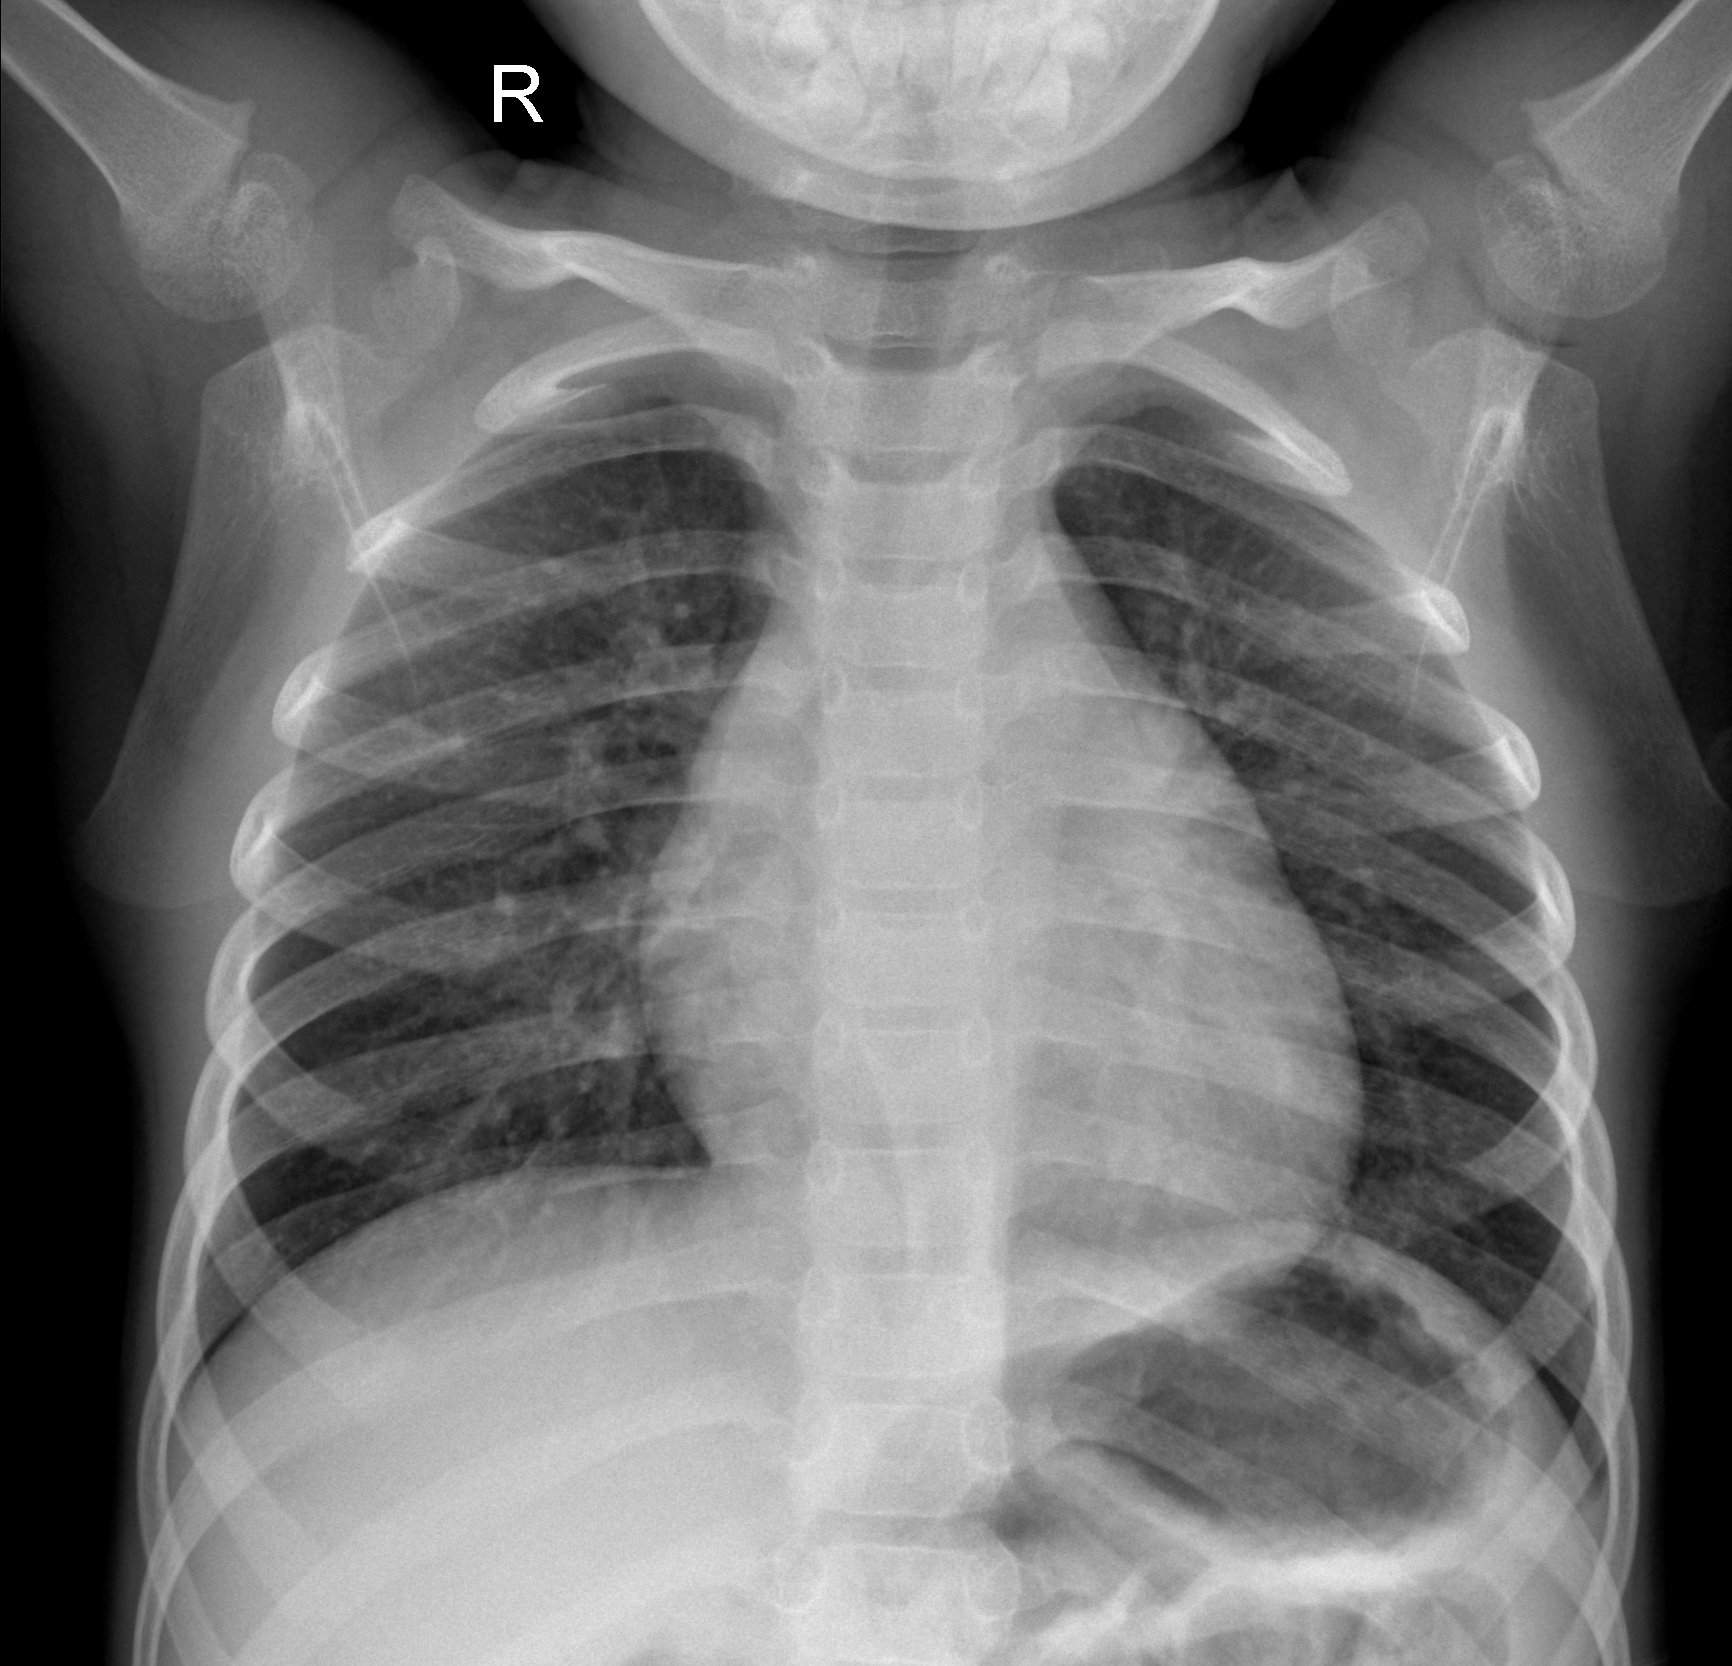
Diagnosis: NORMAL